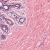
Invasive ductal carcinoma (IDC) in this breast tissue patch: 0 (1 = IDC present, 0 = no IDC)